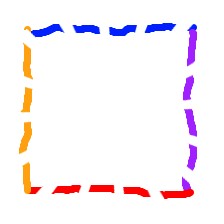
Shape: square